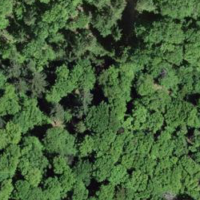
EUNIS habitat code: 41
Species observed at this site:
Lathyrus vernus